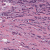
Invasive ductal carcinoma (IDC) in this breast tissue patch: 1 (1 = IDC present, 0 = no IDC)